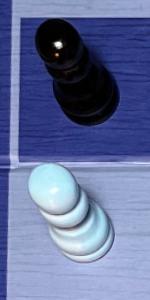
Label: Pawn_White